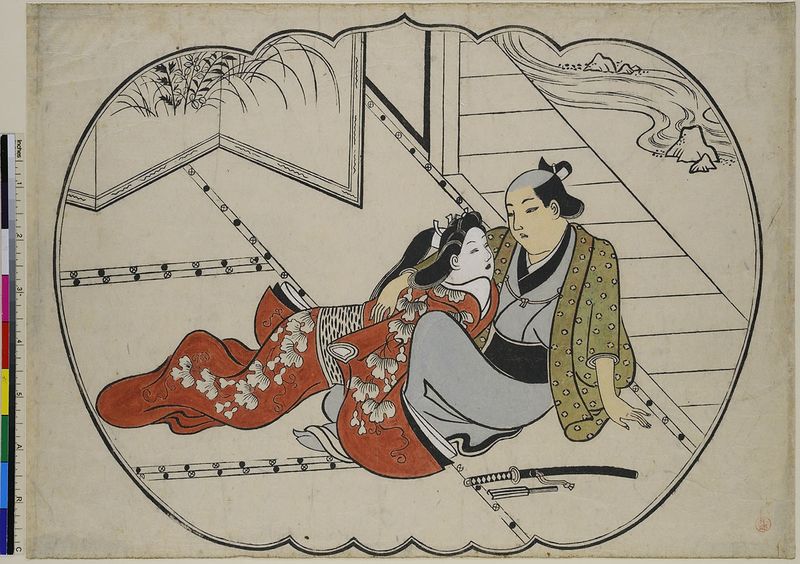
Künstler: Hishikawa Moronobu
Standort: Hamburg
Institution: Museum für Kunst und Gewerbe Hamburg
Schlagwörter: mann, weiß, grün, frau, zimmer, rot, weg, gesichter, jacke, kleidung, holzschnitt, paravent, loggia, veranda, druckgraphik, druckgrafik, schwert, tracht, china, liebespaar, hingabe, liebende, zeit, wandschirm, kimono, handkoloriert, schwarzlinienschnitt, volkstracht, edo, reproduktionen, druckerzeugnisse, schwarzdruck, dojo, handkolorierung, shunga, schwarzliniendruck, schwarzlinientechnik, haori